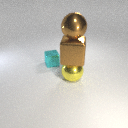
large brown metal sphere above large yellow metal sphere